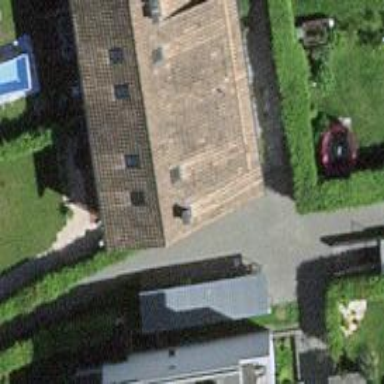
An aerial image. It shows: Terrace building.